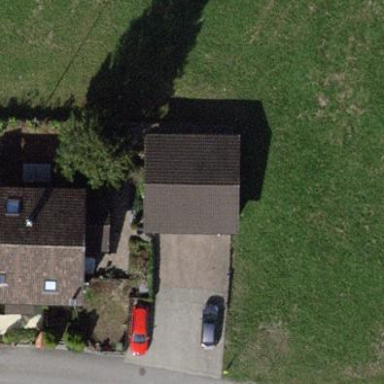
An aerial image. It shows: Group of garages.